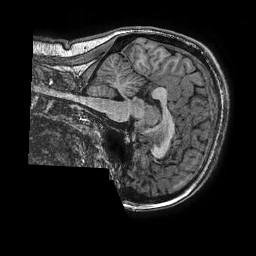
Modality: T1w
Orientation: sagittal
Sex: female
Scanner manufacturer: ge
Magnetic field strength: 3 T
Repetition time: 0.0077 s
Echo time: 0.003436 s